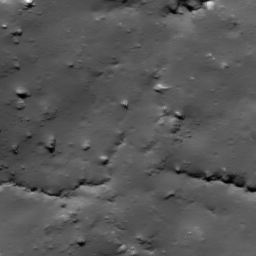
Host type: background_regolith
Lunar coordinates: latitude nan, longitude nan